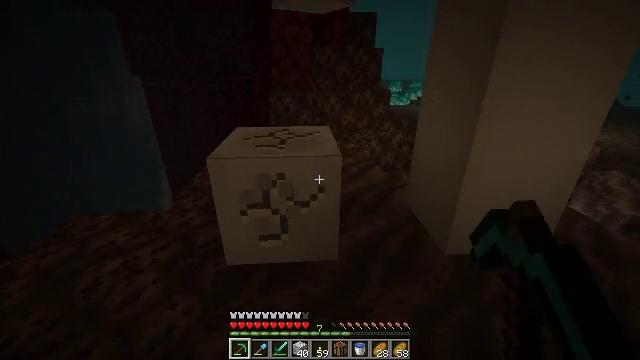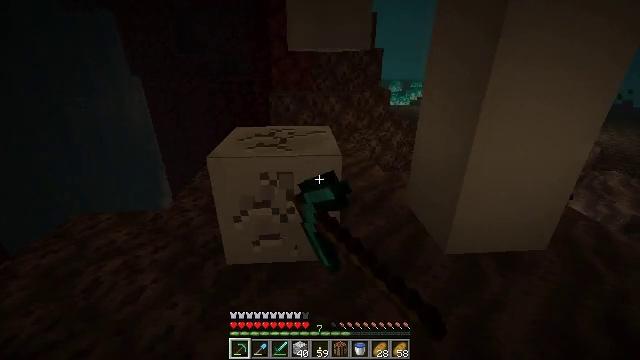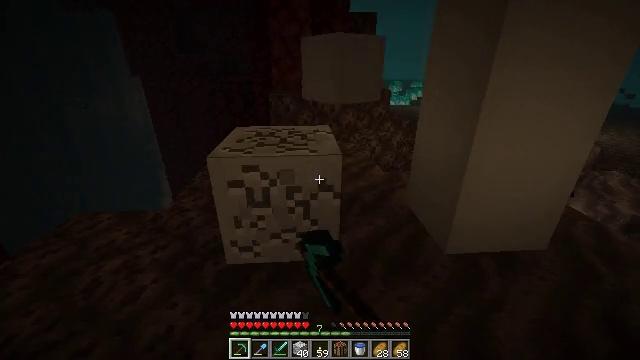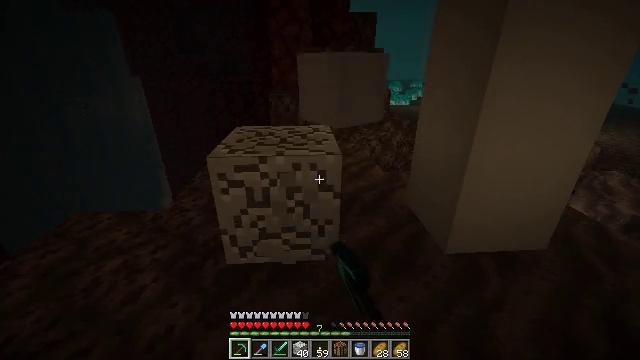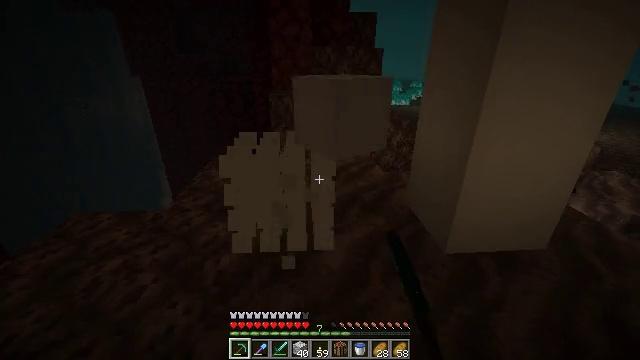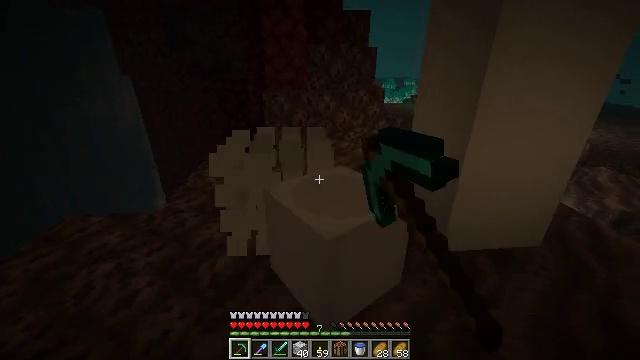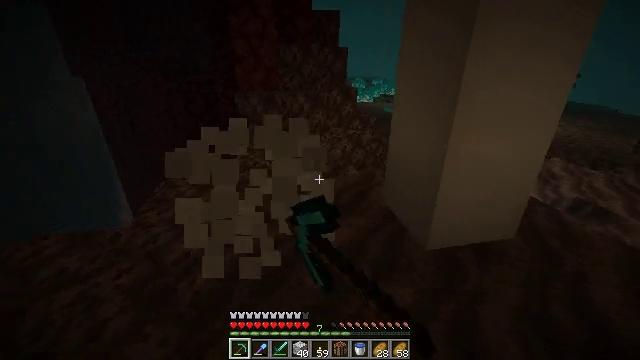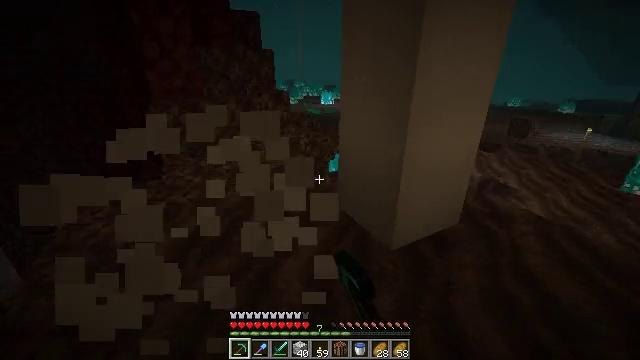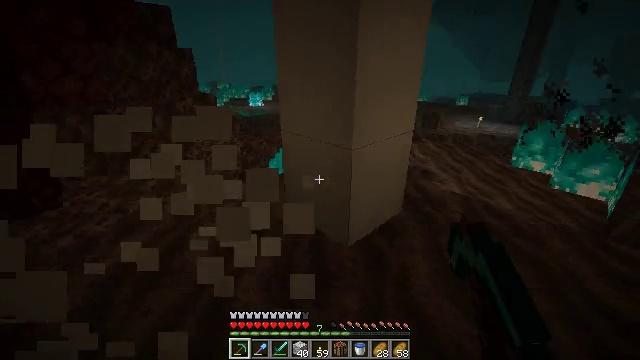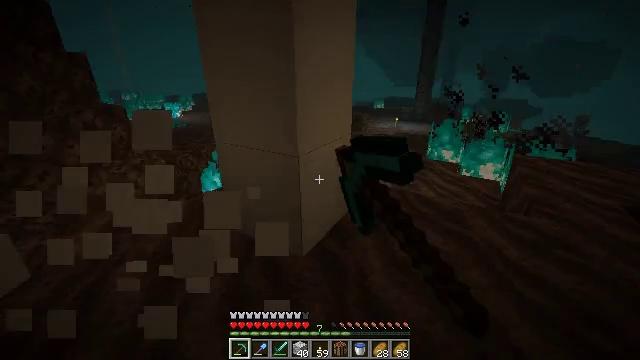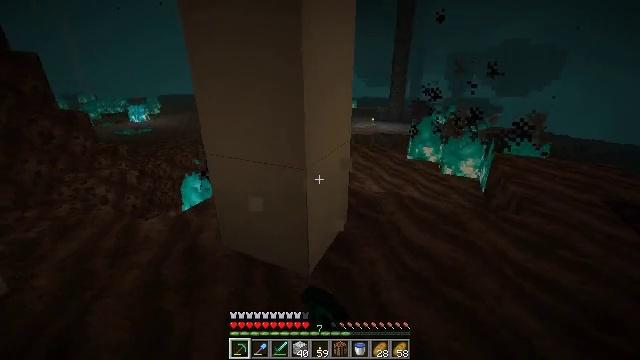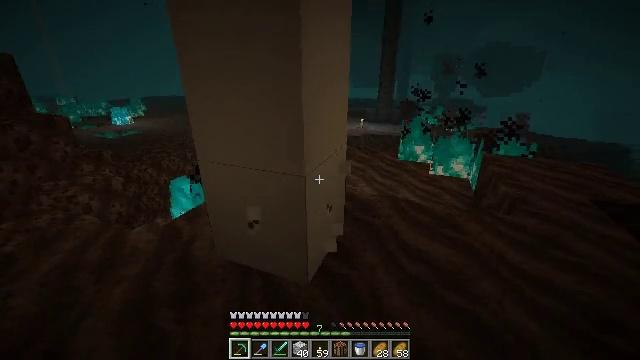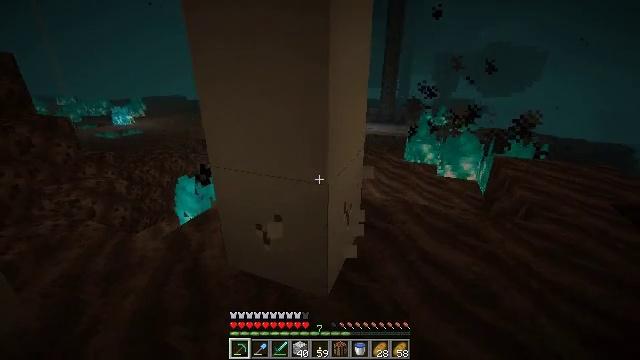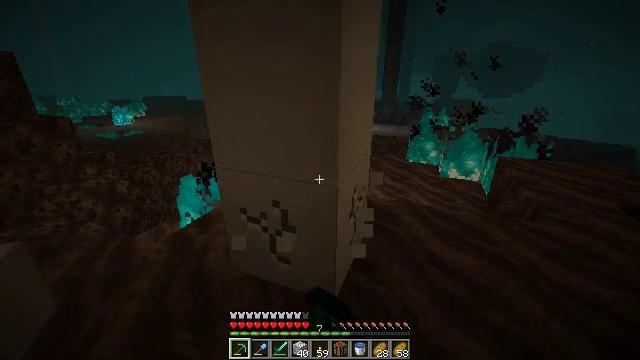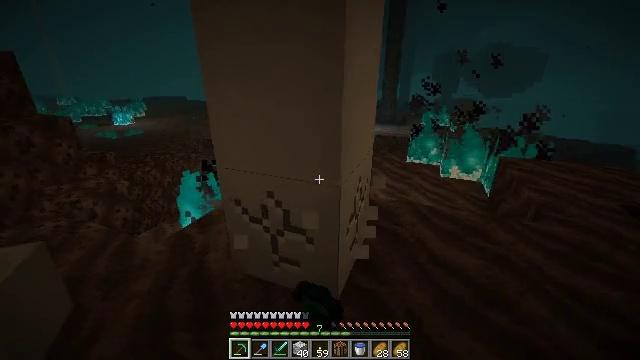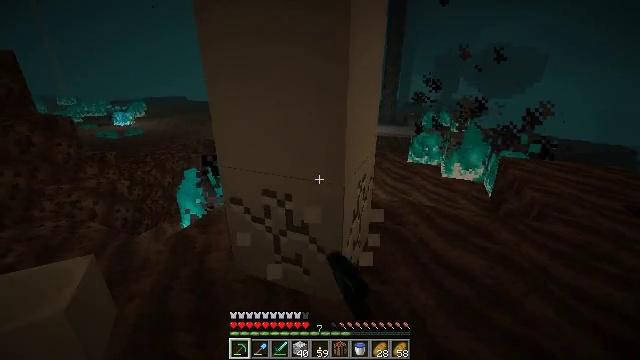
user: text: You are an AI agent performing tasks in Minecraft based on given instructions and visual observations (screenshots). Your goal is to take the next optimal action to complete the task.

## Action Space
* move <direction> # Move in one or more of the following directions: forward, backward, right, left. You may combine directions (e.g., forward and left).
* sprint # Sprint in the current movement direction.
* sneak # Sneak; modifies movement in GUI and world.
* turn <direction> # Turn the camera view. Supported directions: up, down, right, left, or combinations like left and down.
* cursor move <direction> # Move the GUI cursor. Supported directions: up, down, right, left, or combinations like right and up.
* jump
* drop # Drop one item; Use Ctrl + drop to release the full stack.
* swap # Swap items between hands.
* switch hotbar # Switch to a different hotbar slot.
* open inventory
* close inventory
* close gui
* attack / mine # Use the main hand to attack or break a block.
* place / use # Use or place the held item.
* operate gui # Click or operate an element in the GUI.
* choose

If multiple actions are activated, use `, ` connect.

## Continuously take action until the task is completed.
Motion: motion action
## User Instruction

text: Break the bone block to gather material.
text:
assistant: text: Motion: attack / mine
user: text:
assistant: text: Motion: attack / mine
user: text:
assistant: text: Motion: attack / mine
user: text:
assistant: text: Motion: attack / mine
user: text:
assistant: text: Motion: move forward and move left, turn right, attack / mine
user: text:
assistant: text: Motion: move forward and move left, turn right, attack / mine
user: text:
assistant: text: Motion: move forward and move left, turn right, attack / mine
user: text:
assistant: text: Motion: move forward and move left, turn right, attack / mine
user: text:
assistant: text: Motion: move forward and move left, turn right and up, attack / mine
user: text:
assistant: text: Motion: move forward and move left, turn right, attack / mine
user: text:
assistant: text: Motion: move forward and move left, turn right, attack / mine
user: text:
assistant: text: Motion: attack / mine
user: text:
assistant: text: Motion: attack / mine
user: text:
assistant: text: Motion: attack / mine
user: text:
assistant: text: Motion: attack / mine
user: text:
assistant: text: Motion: attack / mine
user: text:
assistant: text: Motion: attack / mine
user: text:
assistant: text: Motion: attack / mine
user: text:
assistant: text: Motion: attack / mine
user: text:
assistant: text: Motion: attack / mine
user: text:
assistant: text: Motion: move forward and move left, attack / mine
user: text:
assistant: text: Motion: move forward and move left, turn right and up, attack / mine
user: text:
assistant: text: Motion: move forward and move left, turn up, attack / mine
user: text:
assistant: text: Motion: move forward and move left, turn right and up, attack / mine
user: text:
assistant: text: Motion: attack / mine
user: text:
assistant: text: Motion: turn right, attack / mine
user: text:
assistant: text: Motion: turn right and up, attack / mine
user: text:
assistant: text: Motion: turn right and up, attack / mine
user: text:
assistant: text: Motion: turn right and up, attack / mine
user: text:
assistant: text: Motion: attack / mine